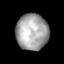
Tissue: lung
Cell type: Epithelial cells
Senescence score: 0.2061
Nuclear area (px): 1134
Mean DAPI intensity: 164.222